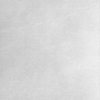
Label: dusty